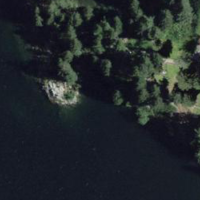
EUNIS habitat code: 14
Species observed at this site:
Vaccinium myrtillus
Picea abies
Fringilla coelebs
Sorbus aucuparia